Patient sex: F
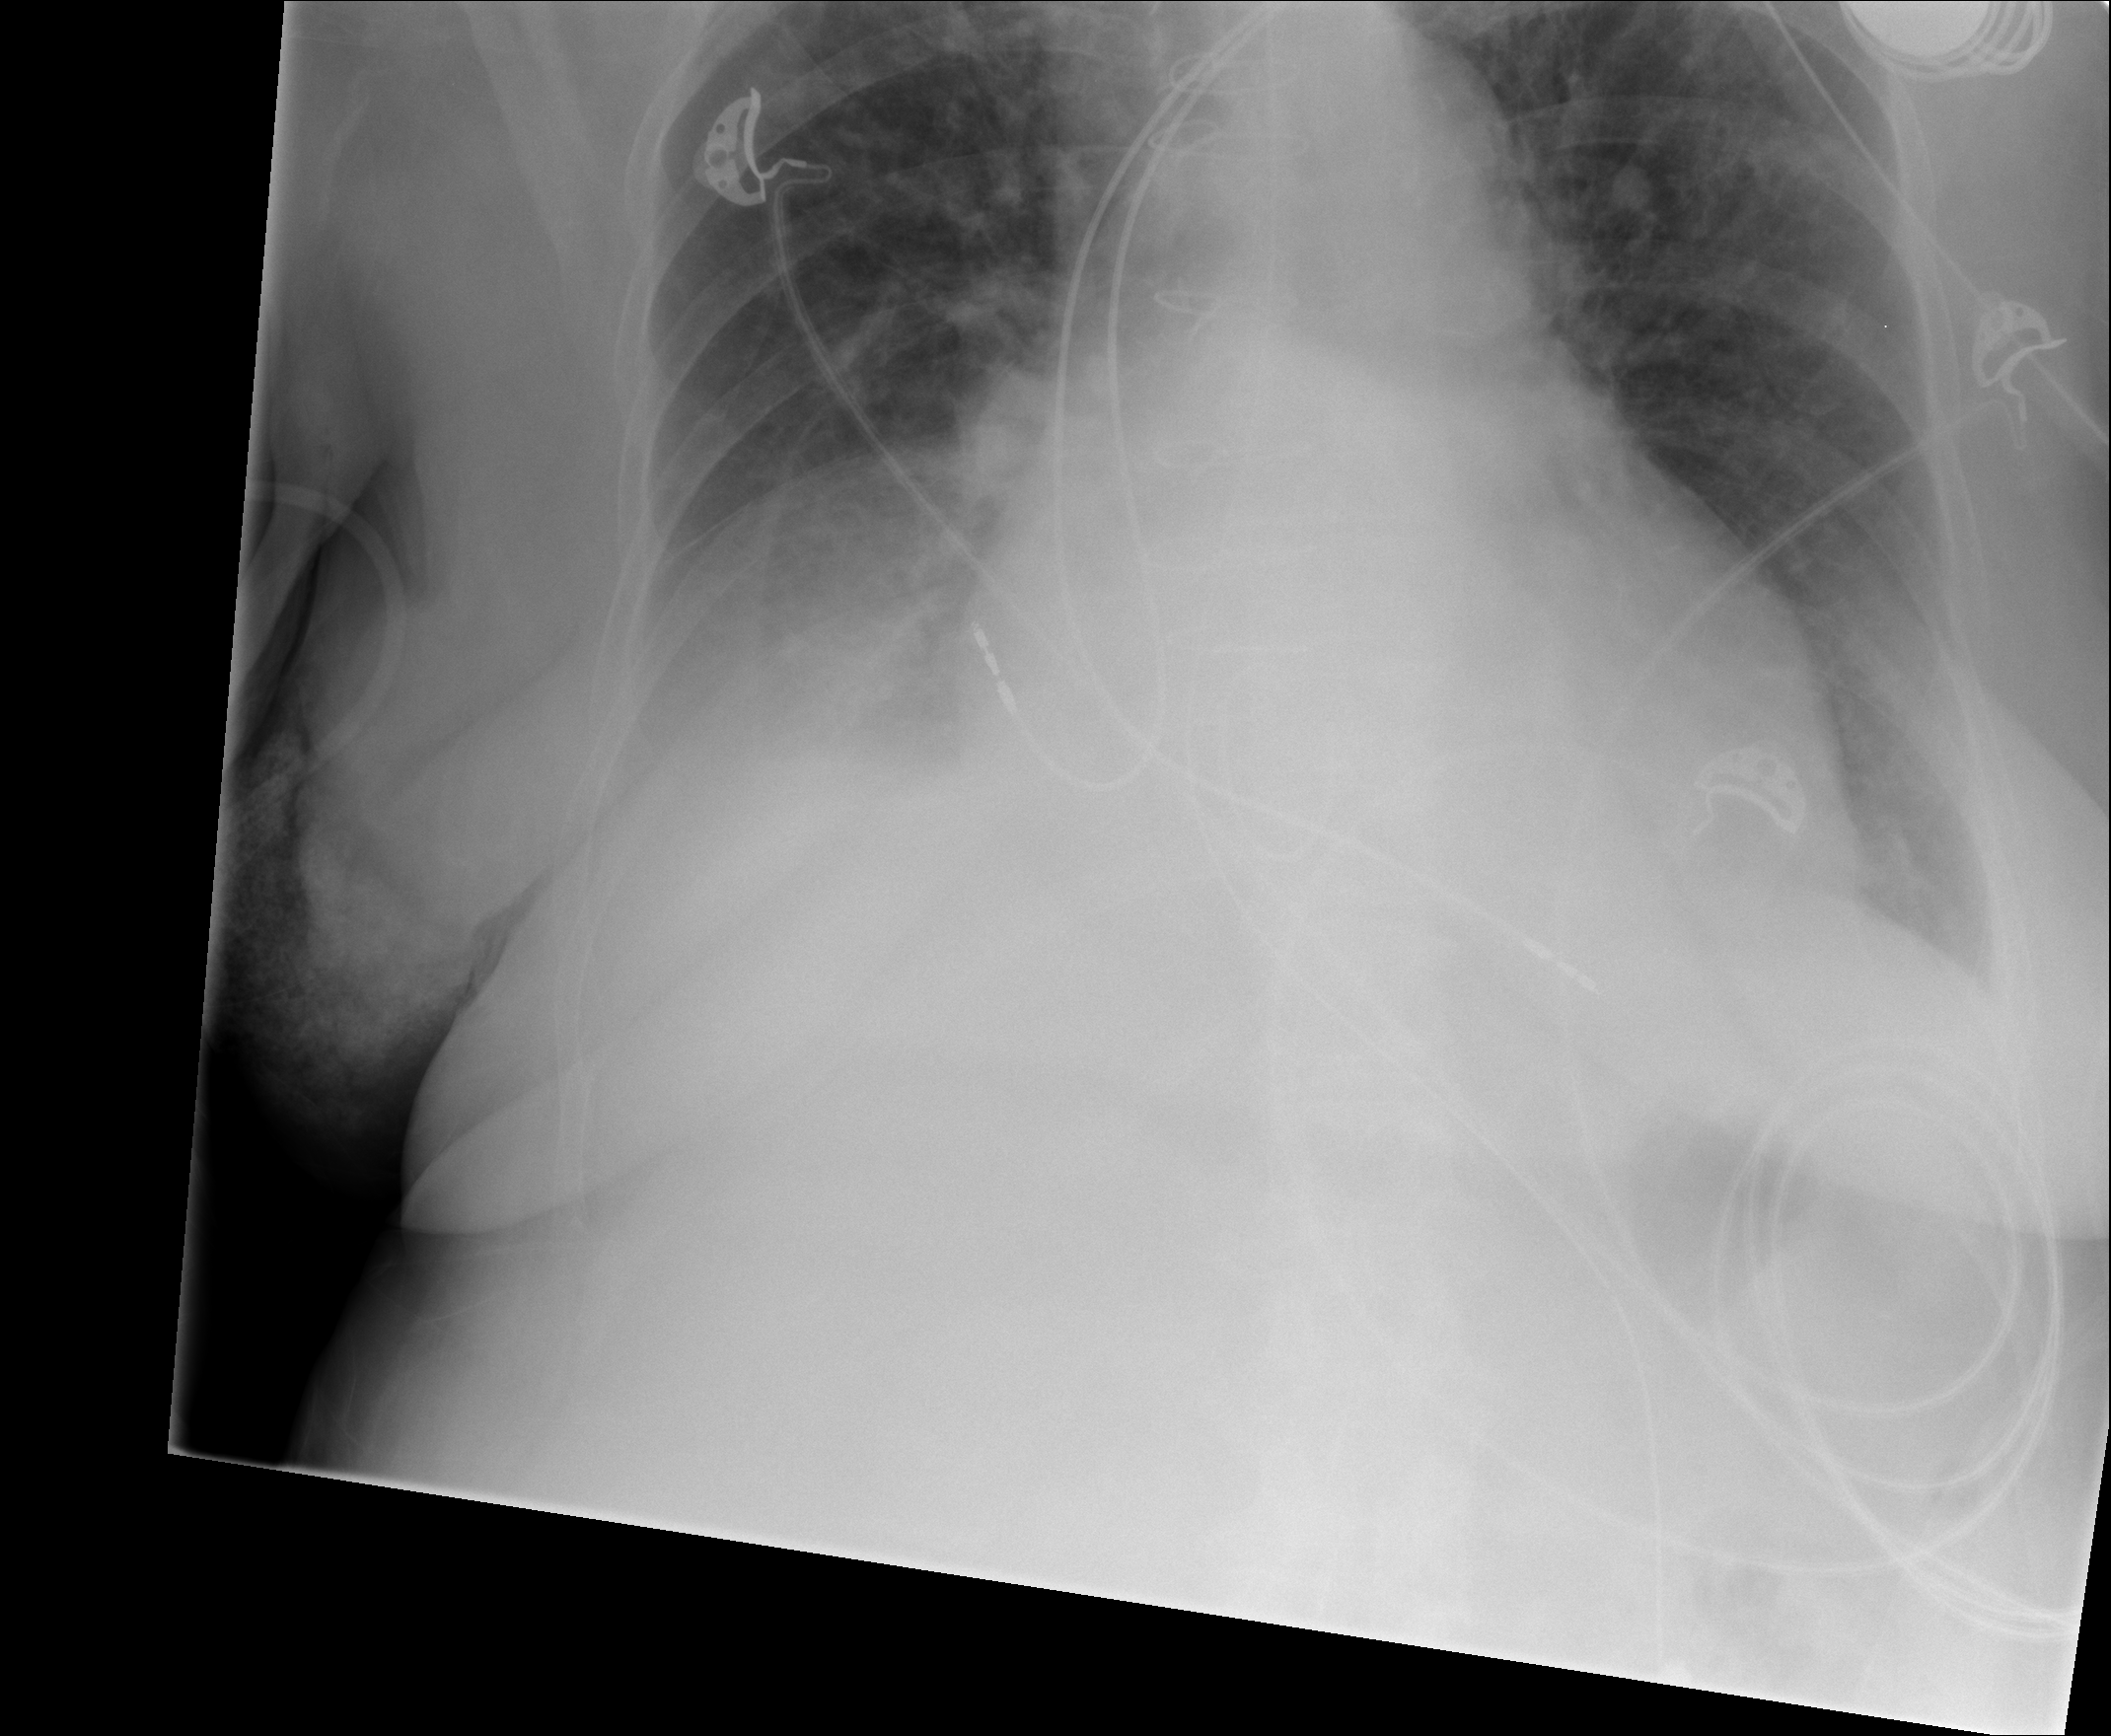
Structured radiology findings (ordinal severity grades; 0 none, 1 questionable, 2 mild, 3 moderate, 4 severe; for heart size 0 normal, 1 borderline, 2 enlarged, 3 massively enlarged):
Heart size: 2
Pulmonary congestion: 0
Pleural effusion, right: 2
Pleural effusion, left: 0
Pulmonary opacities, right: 0
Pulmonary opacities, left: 0
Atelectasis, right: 2
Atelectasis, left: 0